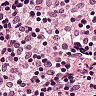
Metastatic tissue present: no